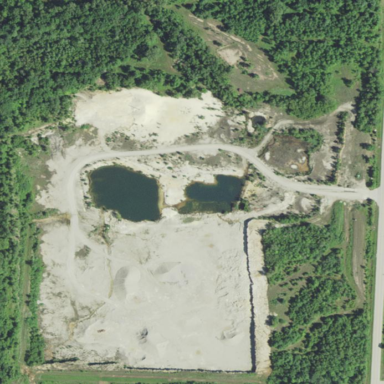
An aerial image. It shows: Quarry area.